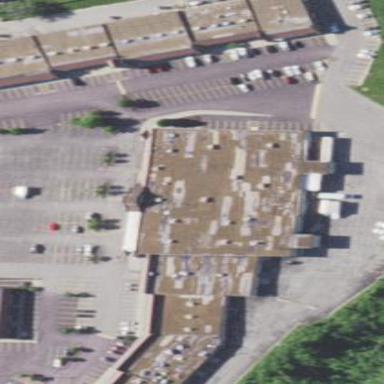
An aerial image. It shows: Retail building.